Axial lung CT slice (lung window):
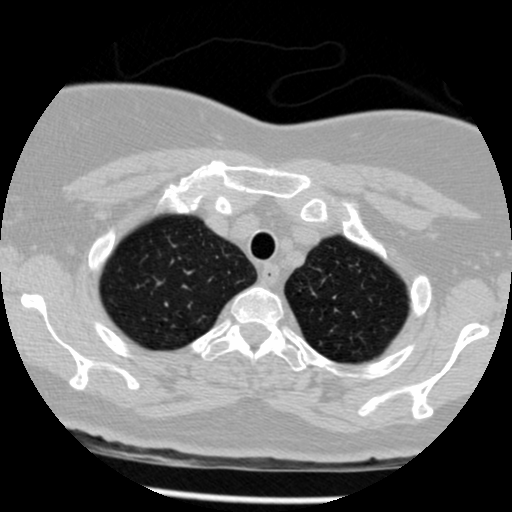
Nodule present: no